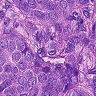
Metastatic tissue present: yes